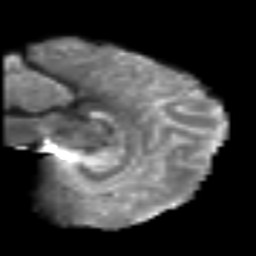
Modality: T2w
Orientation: sagittal
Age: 47
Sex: female
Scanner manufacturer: siemens
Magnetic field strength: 3 T
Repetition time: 6.1 s
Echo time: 0.101 s